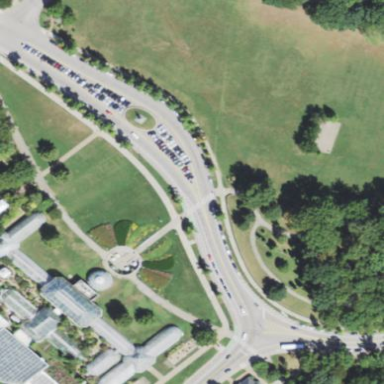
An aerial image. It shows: Toilets at botanical garden.